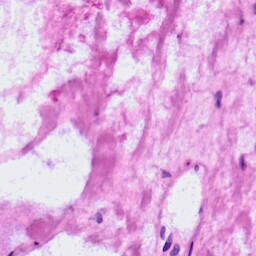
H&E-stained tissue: LymphNode